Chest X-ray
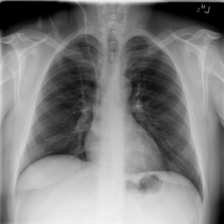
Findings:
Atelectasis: negative
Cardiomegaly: negative
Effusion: negative
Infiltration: negative
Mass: negative
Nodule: negative
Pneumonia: negative
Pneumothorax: negative
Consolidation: negative
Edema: negative
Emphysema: negative
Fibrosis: negative
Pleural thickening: negative
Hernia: negative